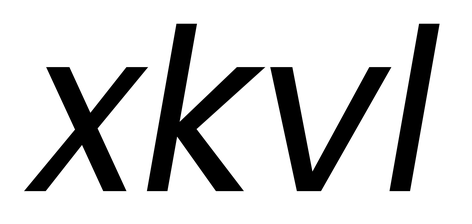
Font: Poppins-Italic